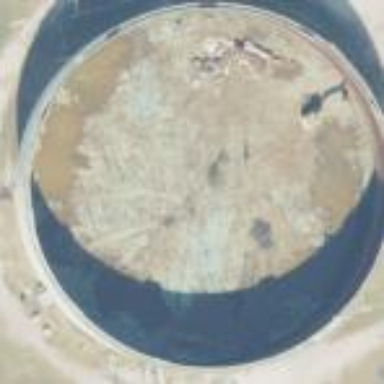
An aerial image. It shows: Storage tank which is man-made.